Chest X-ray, AP view. Patient: 47 years old, sex F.
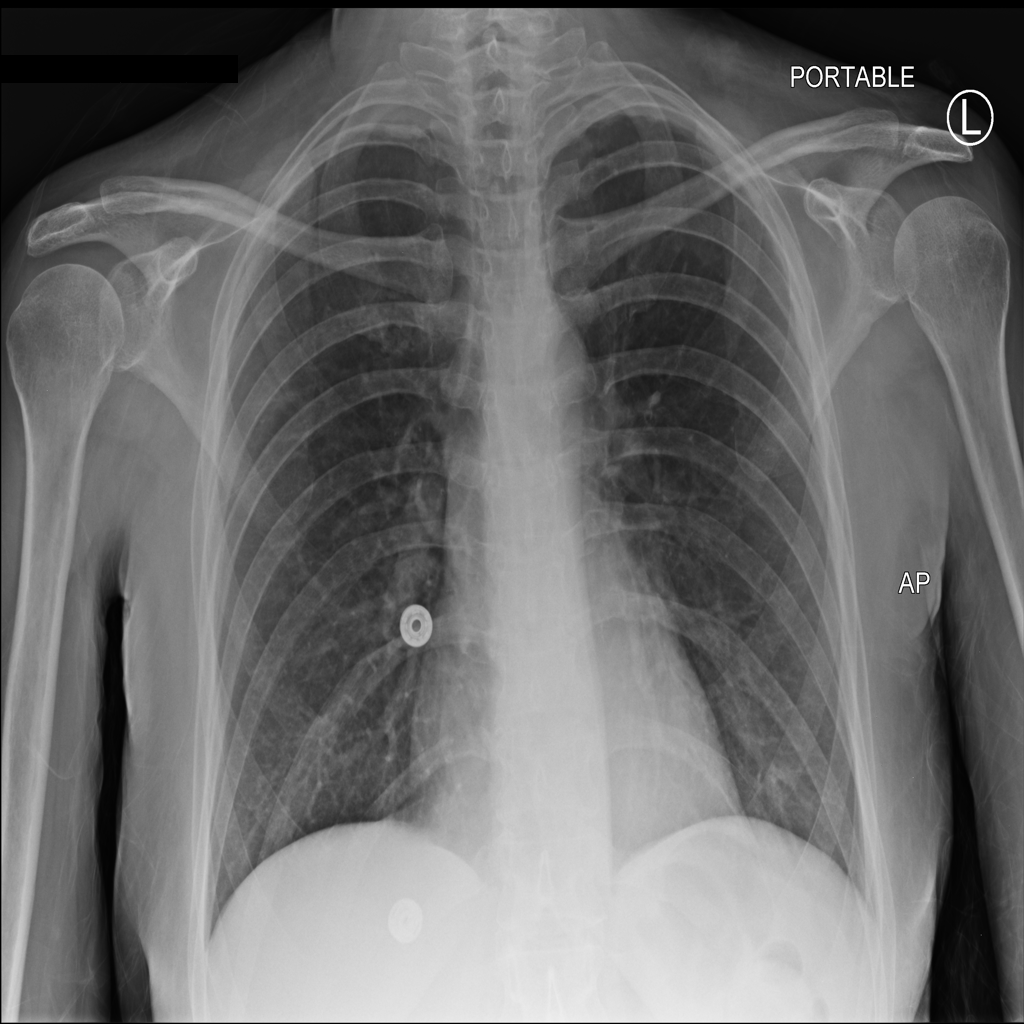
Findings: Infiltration